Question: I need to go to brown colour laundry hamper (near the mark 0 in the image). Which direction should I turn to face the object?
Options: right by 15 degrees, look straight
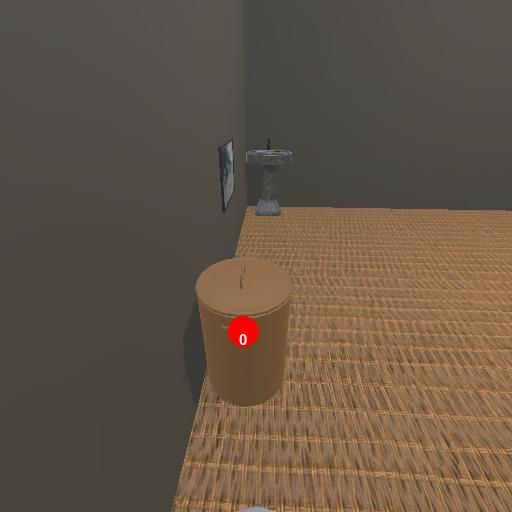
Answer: right by 15 degrees